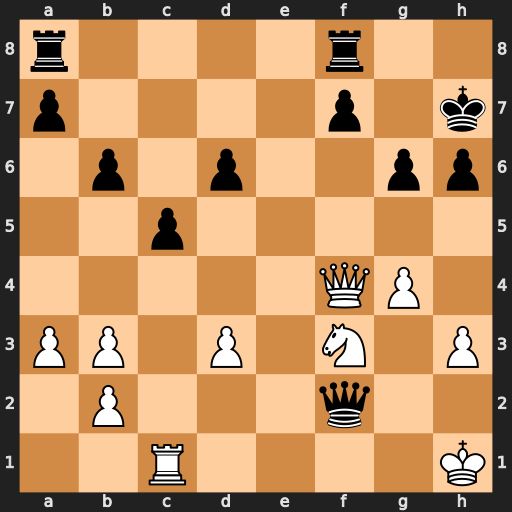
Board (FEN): r4r2/p4p1k/1p1p2pp/2p5/5QP1/PP1P1N1P/1P3q2/2R4K
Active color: w
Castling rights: -
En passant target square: -
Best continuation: Ng5+ hxg5 Qxf2